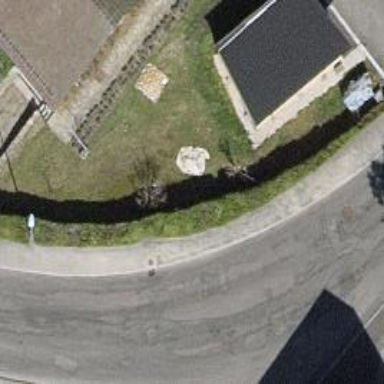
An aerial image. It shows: Evergreen hedge serving as barrier.